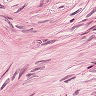
Metastatic tissue present: yes